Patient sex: F
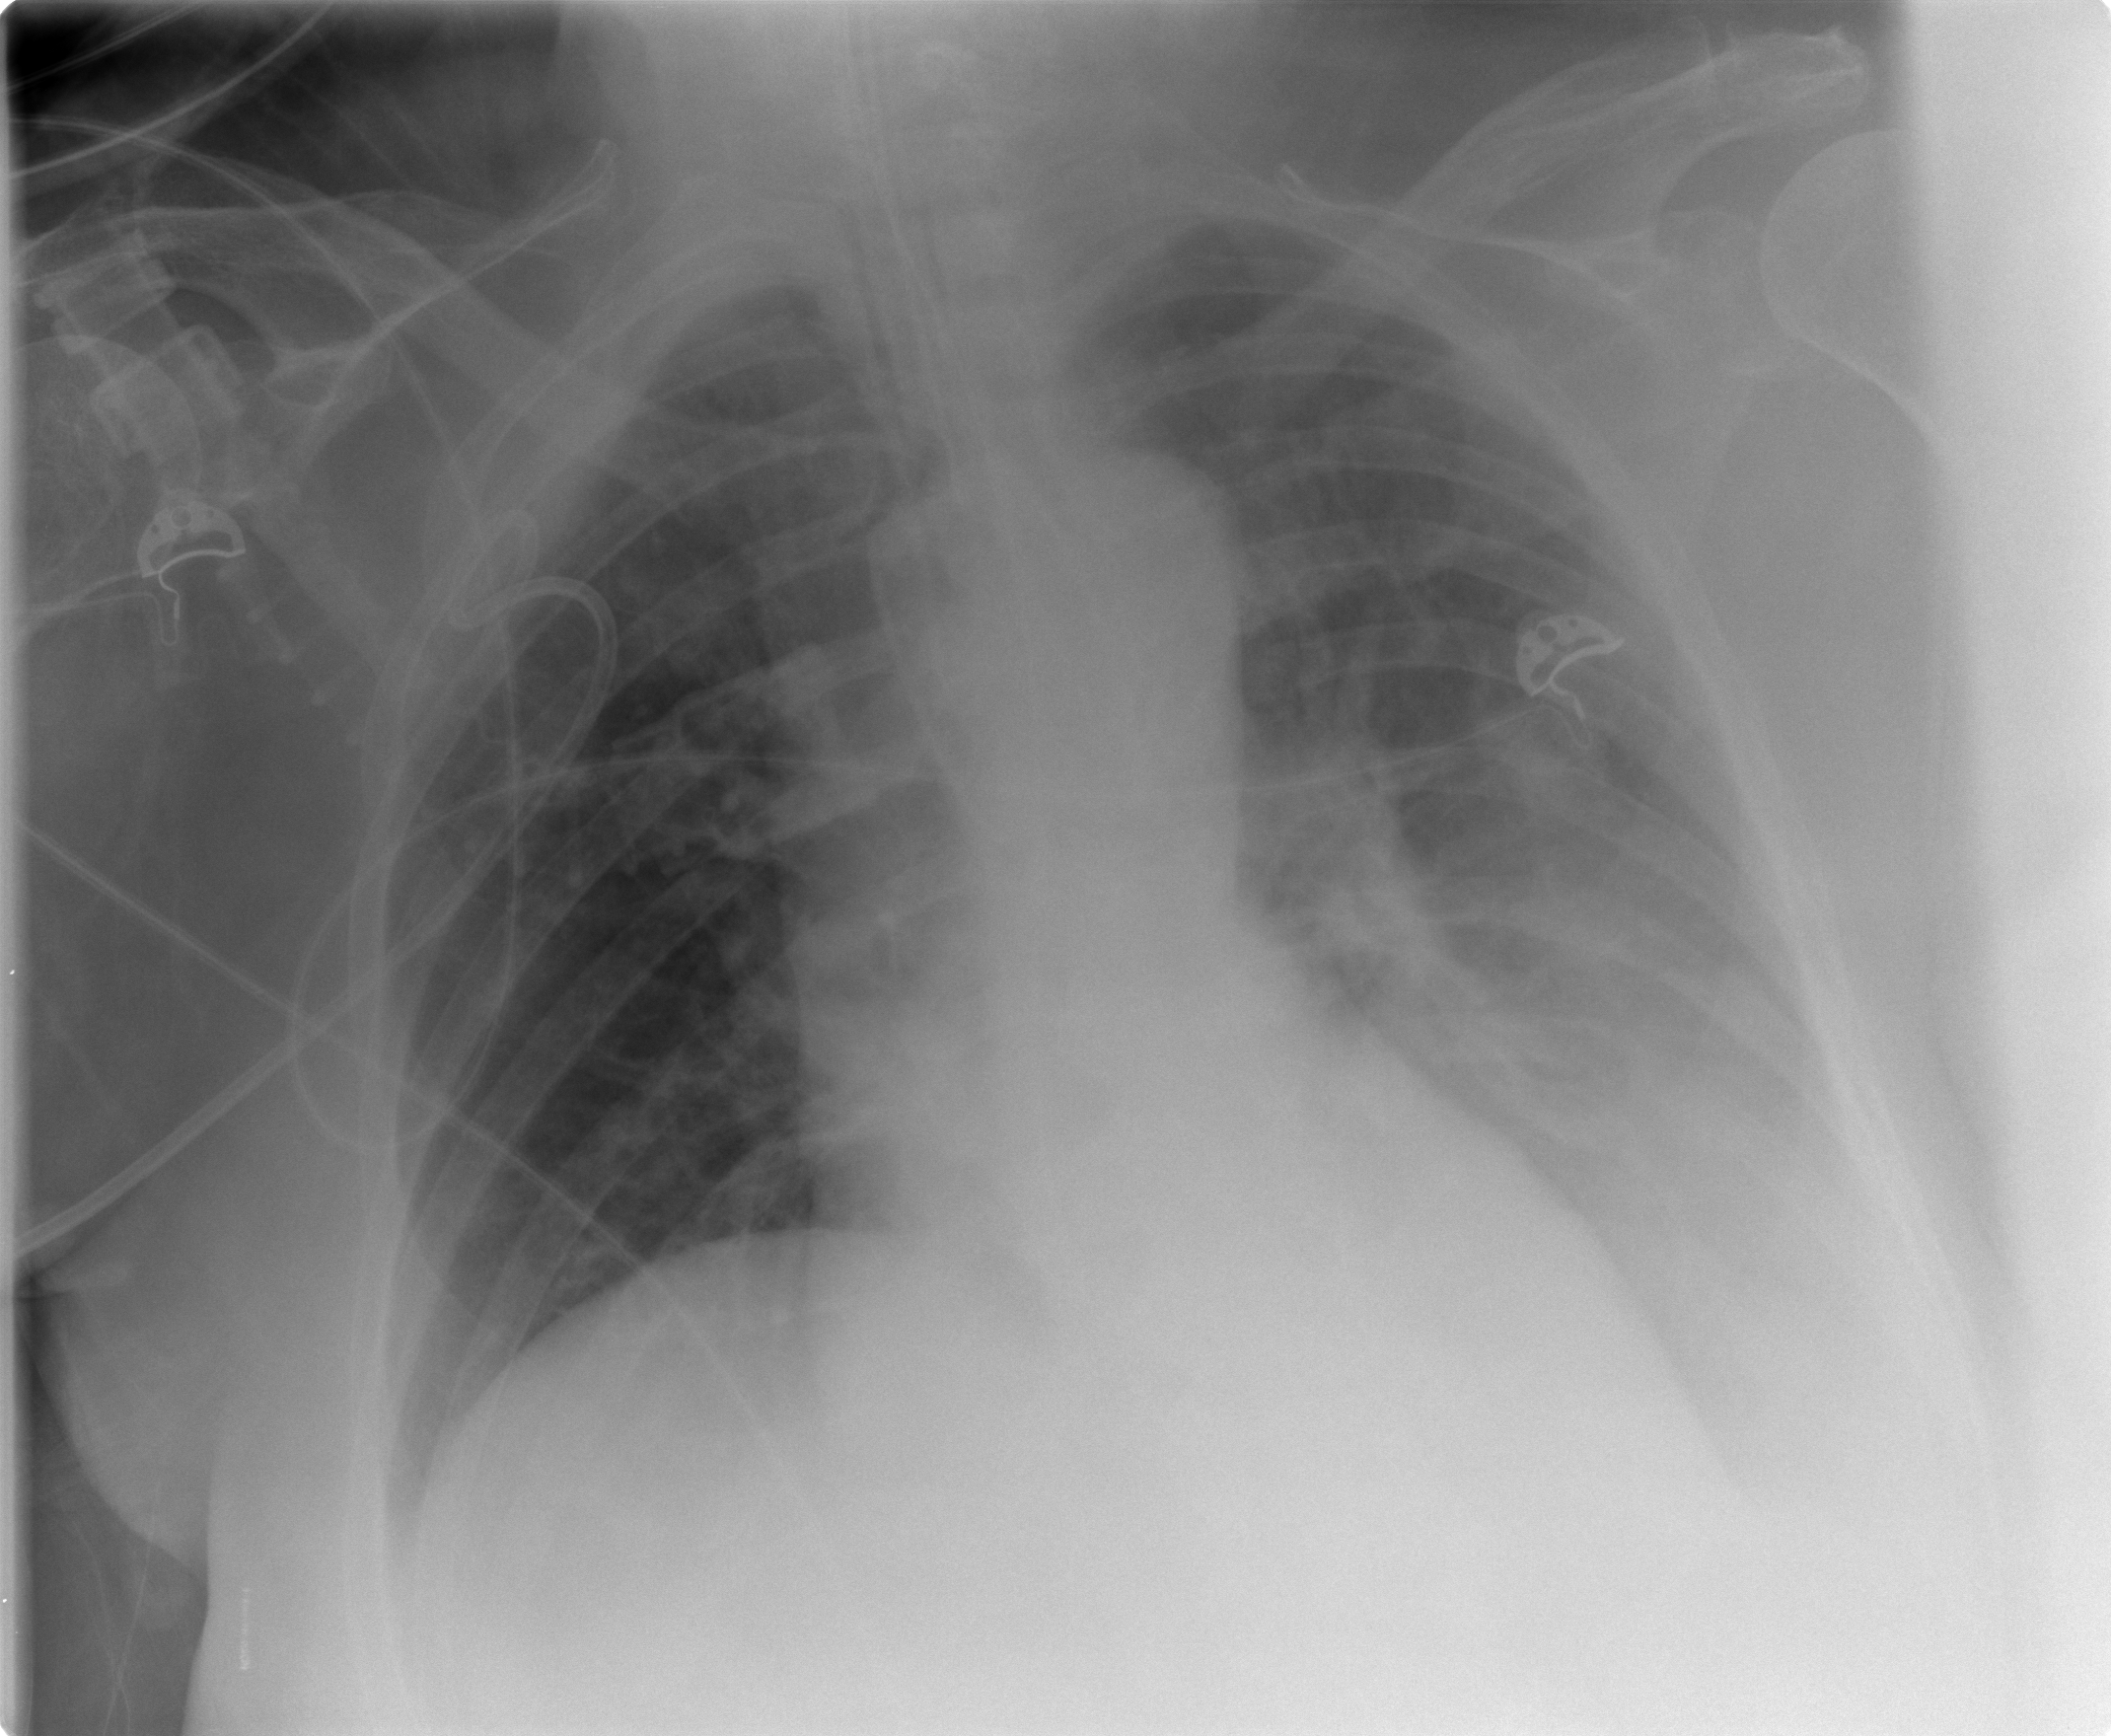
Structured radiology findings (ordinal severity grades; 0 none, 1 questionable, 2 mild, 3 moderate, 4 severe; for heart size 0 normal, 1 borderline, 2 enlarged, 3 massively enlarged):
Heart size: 0
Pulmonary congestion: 2
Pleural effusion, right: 2
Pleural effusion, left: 3
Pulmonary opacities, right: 1
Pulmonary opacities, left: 0
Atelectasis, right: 2
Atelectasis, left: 2